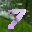
Label: 7